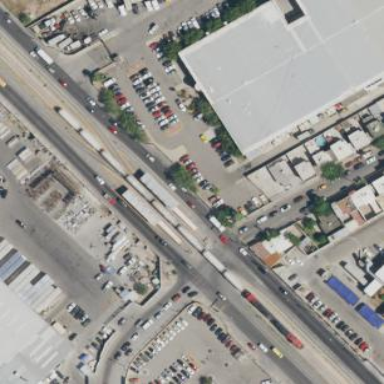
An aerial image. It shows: Public transport station.